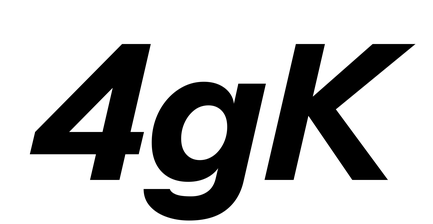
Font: InstrumentSans-Italic_Bold_Italic